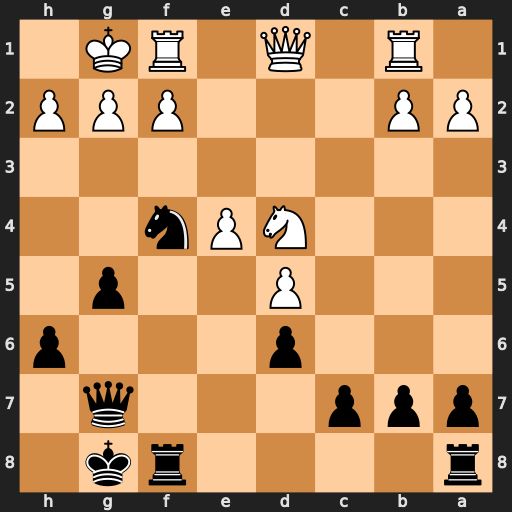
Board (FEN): r4rk1/ppp3q1/3p3p/3P2p1/3NPn2/8/PP3PPP/1R1Q1RK1
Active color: b
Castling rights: -
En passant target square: -
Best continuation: Qxd4 Qxd4 Ne2+ Kh1 Nxd4